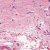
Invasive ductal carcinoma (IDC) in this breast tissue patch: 1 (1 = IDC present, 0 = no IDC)